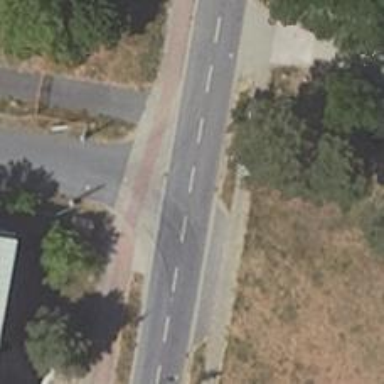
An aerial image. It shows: Residential road with asphalt surface. It includes cycle track.